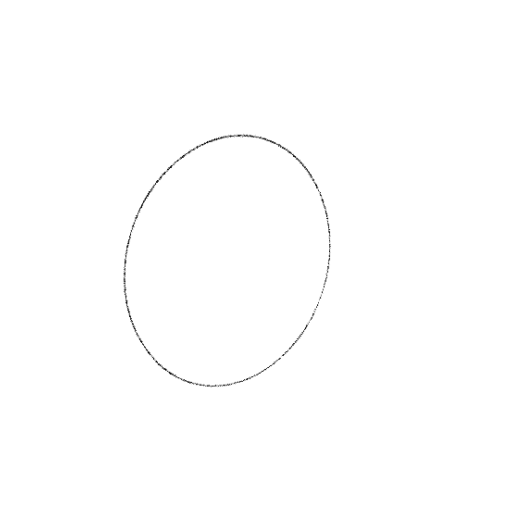
Crossing number: 0